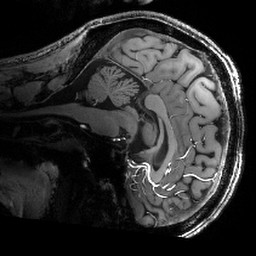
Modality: T1w
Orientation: sagittal
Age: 43
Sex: male
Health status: healthy
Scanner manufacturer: siemens
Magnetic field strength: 9.4 T
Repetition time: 6.5 s
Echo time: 0.0034 s